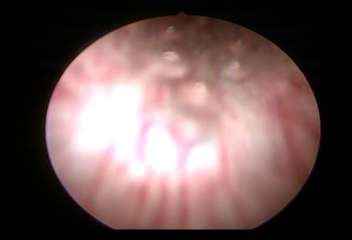
Modality: WLC
Class: Normal mucosa
Bladder cancer association: No